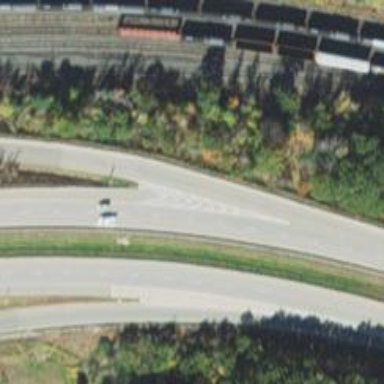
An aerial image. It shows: Asphalt motorway link.